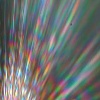
Label: sunburn